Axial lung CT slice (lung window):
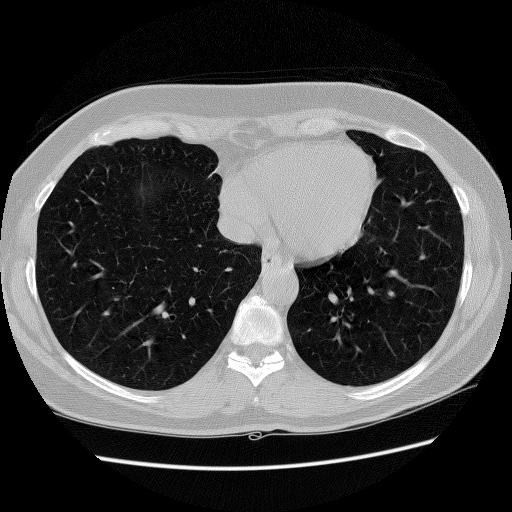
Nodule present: no